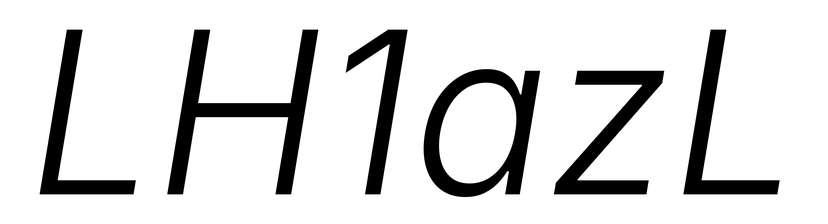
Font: Inter-Italic_Light_Italic